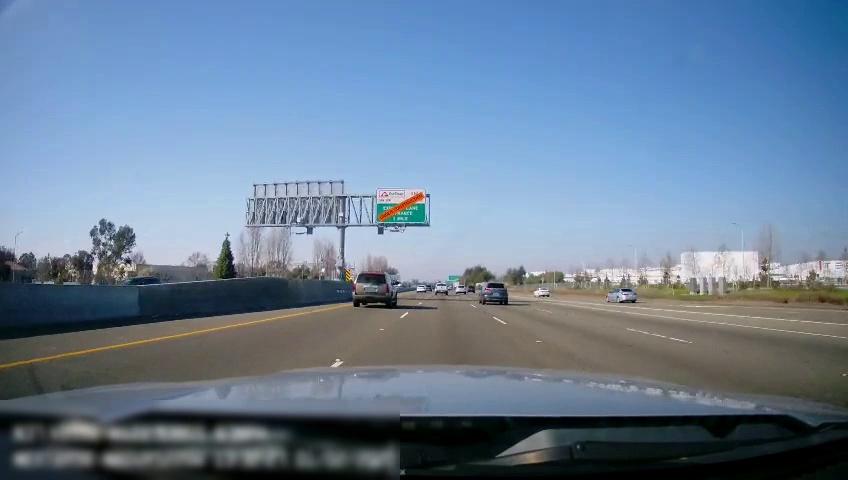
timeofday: Day
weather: Sunny
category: Vehicles | SUV
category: Drivable Space
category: Vehicles | Car
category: Vehicles | Car
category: Vehicles | SUV
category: Vehicles | SUV
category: Vehicles | SUV
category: Vehicles | Car
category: Vehicles | SUV
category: Lanes | Alternate Lane
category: Lanes | Alternate Lane
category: Lanes | Current Lane
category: Lanes | Current Lane
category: Lanes | Alternate Lane
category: Lanes | Alternate Lane
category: Traffic | Signs
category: Traffic | Signs